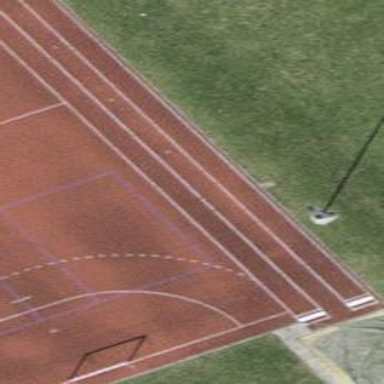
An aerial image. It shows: Athletics track located on leisure land.